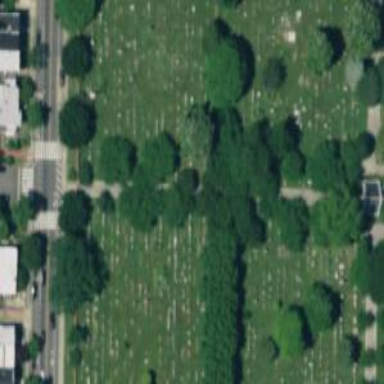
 featuring old graves and historic tombs."